Question: I have the following app, that's like a chat, so I'm programmatically creating some labels, images and buttons.
The problem is that the ones that I'm adding at startup do show and the ones that I'm adding afterwards don't.
It's like the view needs refreshing or something.
If I call the same drawing function from an IBAction set to a button...it displays the content..
if it comes from the thread event that looks for new events and notifies the class through:
'''
[[NSNotificationCenter defaultCenter] postNotificationName:@"NewMessageNotification" object:self userInfo:values];
'''
it then doesn't show anything.
But the function is actually called (I've checked with the debugger) Could it be that it doesn't use the proper instance of the view?
here's my layout:

and here is my function that creates the controls:
'''
UILabel *labelMessage = [[UILabel alloc] initWithFrame:CGRectMake(left+5, lastcalculatedHeight-5, 220, calculatedHeight)];
[labelMessage setText:msg];
[labelMessage setFont:[UIFont fontWithName:@"Arial" size:12.0]];
[labelMessage setLineBreakMode:UILineBreakModeWordWrap];
[labelMessage setTextColor:[UIColor blackColor]];
[labelMessage setAdjustsFontSizeToFitWidth:NO];
[labelMessage setNumberOfLines:floor( msg.length / 40 )+2];
[labelMessage setBackgroundColor:[UIColor clearColor]];
[scrollView addSubview:labelMessage];
[labelMessage release];
UIButton *buttonTime = [[UIButton alloc] initWithFrame:CGRectMake(left, lastcalculatedHeight+40, 50, 20)];
[buttonTime setBackgroundImage:[[UIImage imageNamed:@"hour_bubble.png"] stretchableImageWithLeftCapWidth:9 topCapHeight:13] forState:UIControlStateDisabled];
[buttonTime setFrame:CGRectMake(left_hour_button, lastcalculatedHeight+calculatedHeight-30, 55, 25)];
[buttonTime setTitle:date2 forState:UIControlStateDisabled];
[buttonTime setTitleColor:[UIColor blackColor] forState:UIControlStateDisabled];
buttonTime.titleLabel.font=[UIFont fontWithName:@"Helvetica" size:8.0];
buttonTime.titleLabel.lineBreakMode= UILineBreakModeWordWrap;
[buttonTime setEnabled:FALSE];
[scrollView addSubview:buttonTime];
[buttonTime release];
'''
I also want to autoscroll the uiscrollview to bottom when I call this function..but it fails, it's like the simulator is going crazy when I call the following:
I tried using
'''
CGPoint offset = CGPointMake(0,lastcalculatedHeight);
[scrollView setContentOffset: offset animated: YES];
'''
I got this from
<URL>
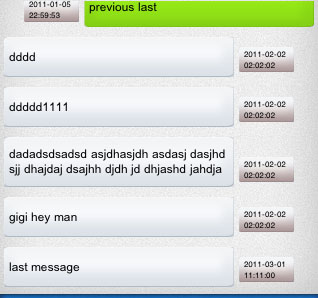
Answer: The behavior you describe sounds like your notification is not being sent on the main thread; all UI updates must be done on the main thread. See <URL> for some code to work around the problem.